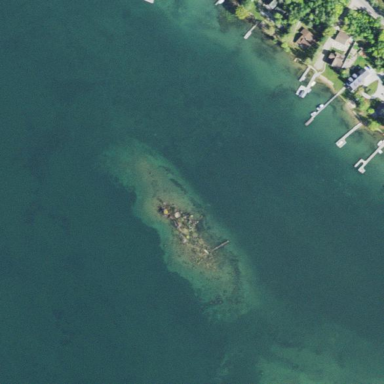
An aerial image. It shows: Islet.